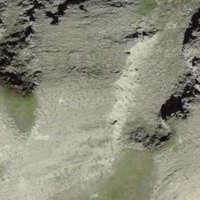
EUNIS habitat code: 48
Species observed at this site:
Androsace vitaliana